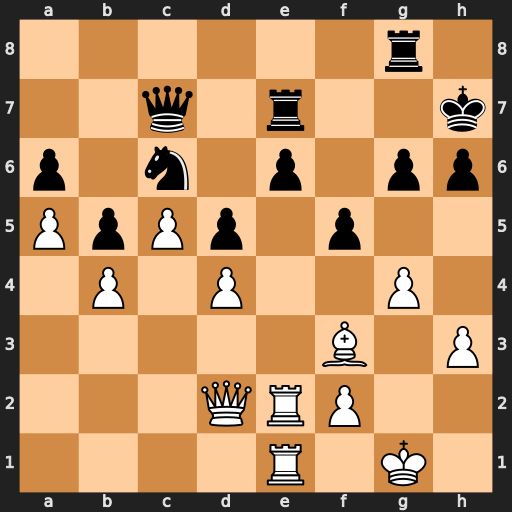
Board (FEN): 6r1/2q1r2k/p1n1p1pp/PpPp1p2/1P1P2P1/5B1P/3QRP2/4R1K1
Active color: w
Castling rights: -
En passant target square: -
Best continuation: Rxe6 Rxe6 Rxe6